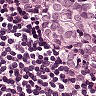
Metastatic tissue present: yes